Interaction volume radius: 10 \u00c5
Interaction volume height: 10 \u00c5
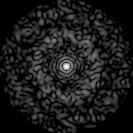
Disorder parameter: 0.8545